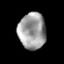
Tissue: prostate
Cell type: T cells
Senescence score: 0.3531
Nuclear area (px): 974
Mean DAPI intensity: 157.954